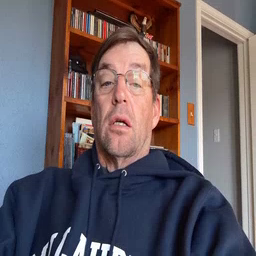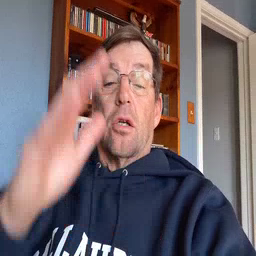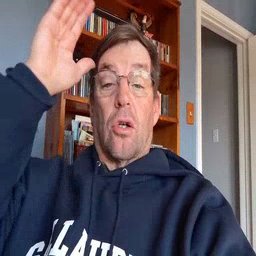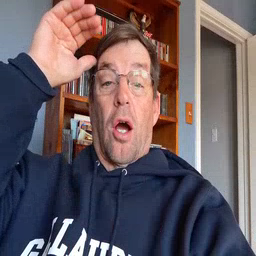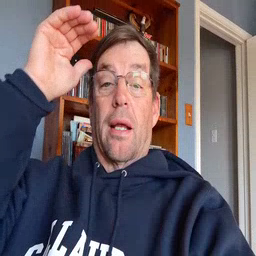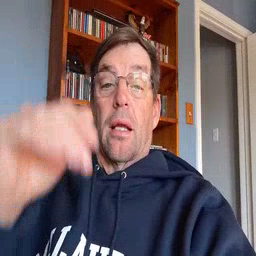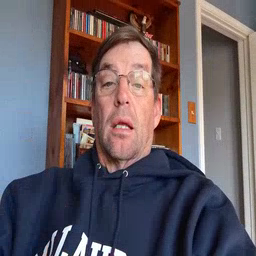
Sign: donkey